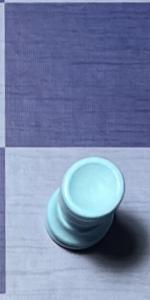
Label: Rook_White